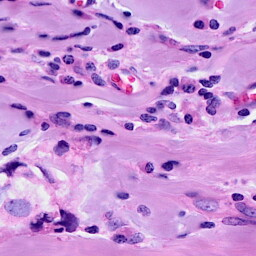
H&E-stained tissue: Breast